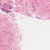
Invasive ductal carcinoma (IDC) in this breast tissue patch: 0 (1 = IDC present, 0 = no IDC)